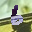
Label: 6